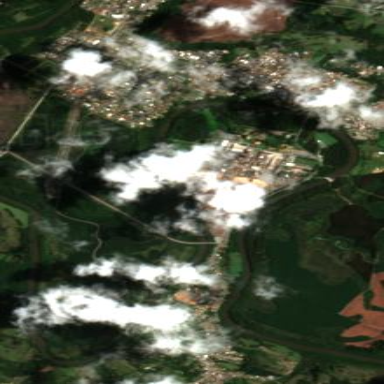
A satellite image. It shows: Industrial area.